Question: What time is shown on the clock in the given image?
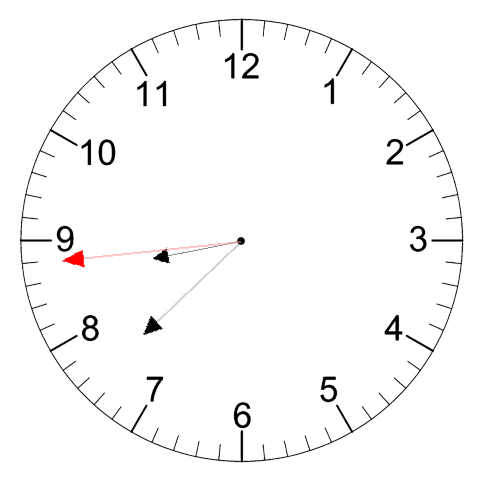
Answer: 08:37:44